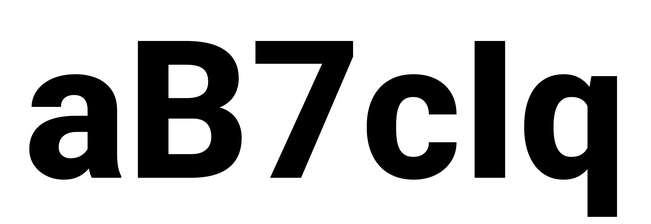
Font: Roboto_ExtraBold